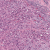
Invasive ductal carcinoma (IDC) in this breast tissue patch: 1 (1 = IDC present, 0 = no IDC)